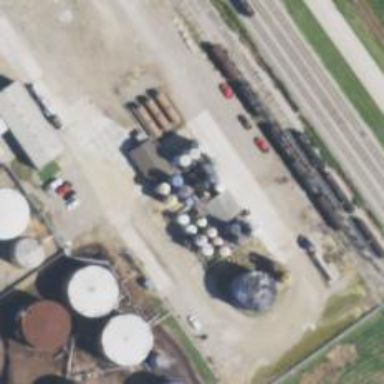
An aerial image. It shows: Storage tank that is man-made.